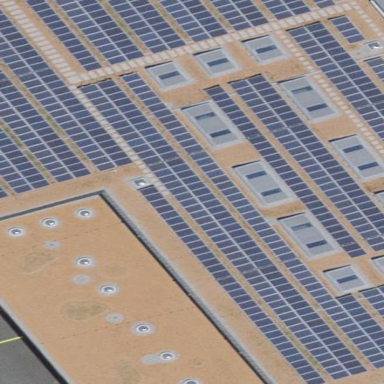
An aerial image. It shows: Solar power generator utilizing photovoltaic technology with solar photovoltaic panels.